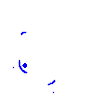
Particle: electron